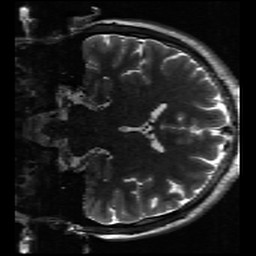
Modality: inplaneT2
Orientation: coronal